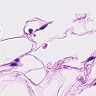
Metastatic tissue present: no